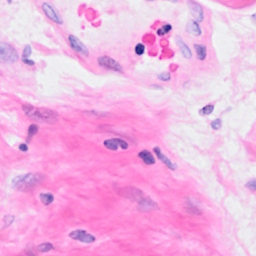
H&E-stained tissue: Breast